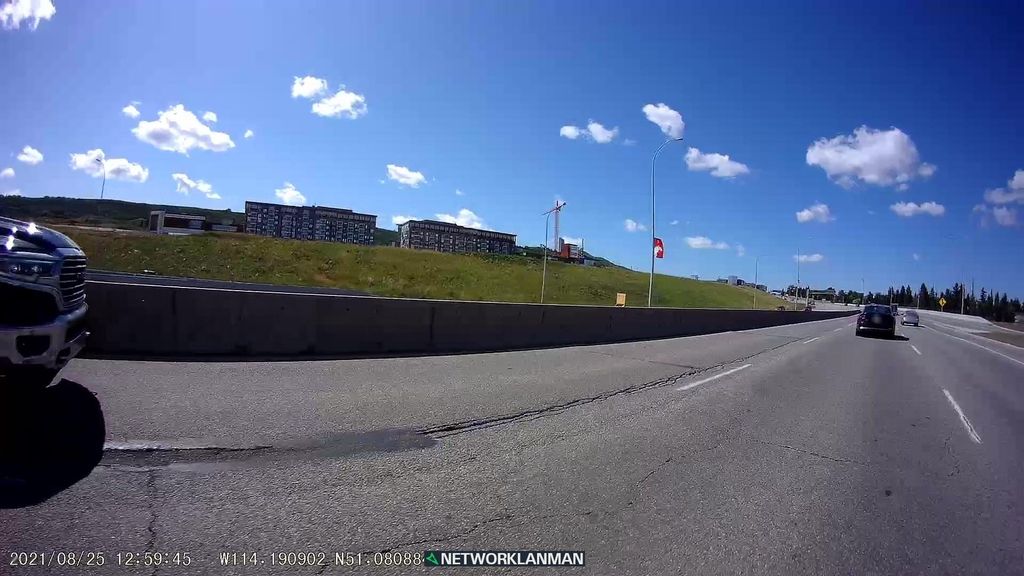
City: calgary